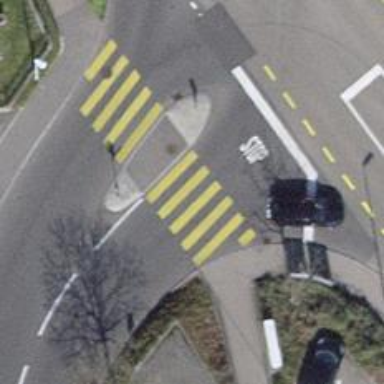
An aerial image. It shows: Kerb serving as barrier.